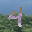
Label: 4